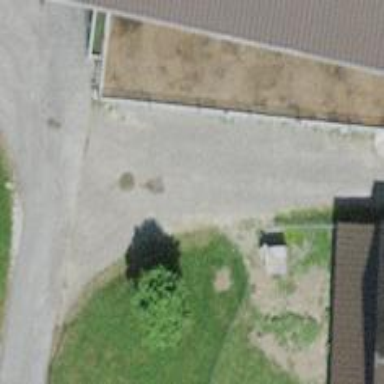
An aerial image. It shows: Farm shop.